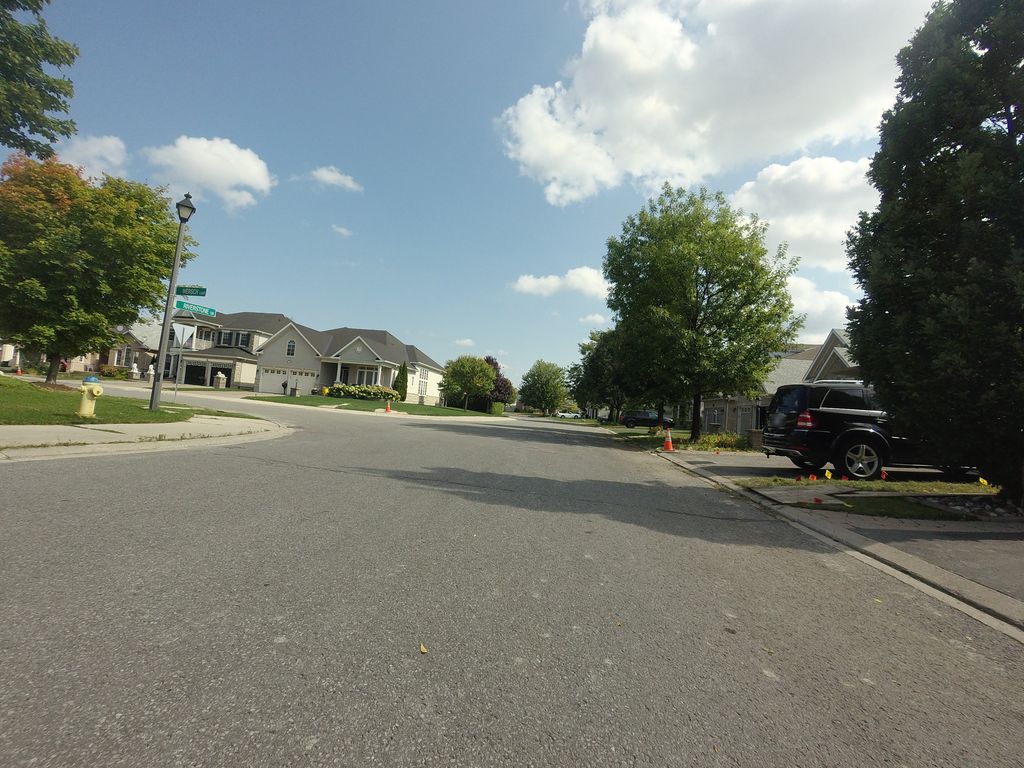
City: ottawa-gatineau